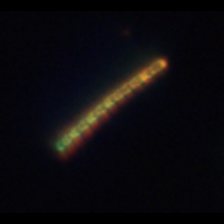
Taxon: Chaetoceros
Group: Diatoms